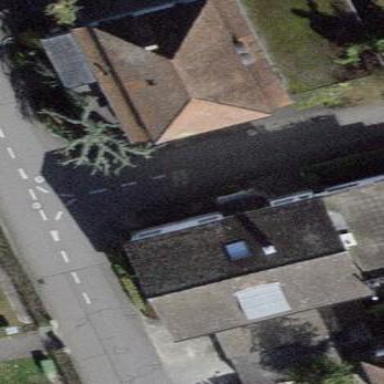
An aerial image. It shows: Building with flat roof.